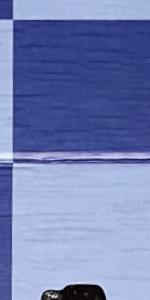
Label: Empty